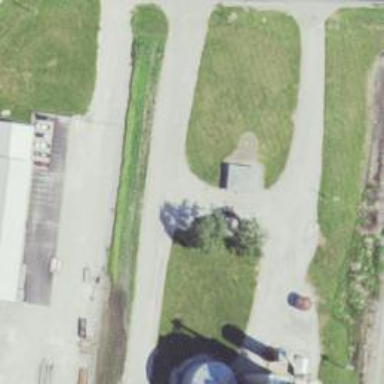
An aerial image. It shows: Weighbridge facility.